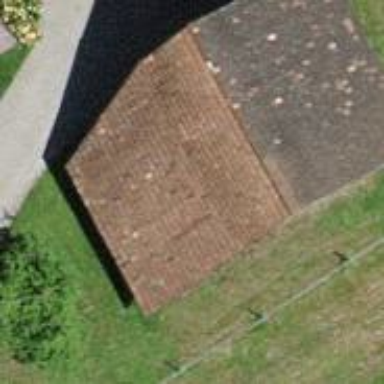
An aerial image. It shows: Rural barn.